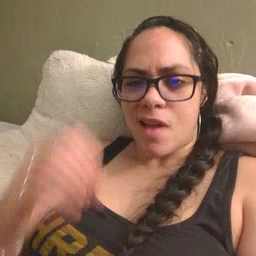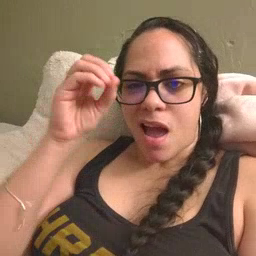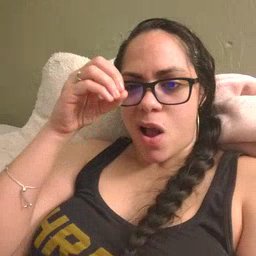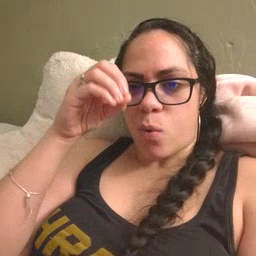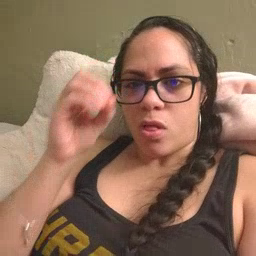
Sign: owl